Question: '''
<p style="text-align:center;display:inline-block">yes </p>
<img width="50px" height="50px" src="">
'''

How can I make the "yes" upper a bit, which align to the center position that image block?
What is a good practise way?
'''
------
| |
yes | |
|____|
'''
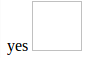
Answer: Use 'vertical-align:middle;'. This will align the text and image the way you want.
<URL>
'''
<p style="text-align:center;display:inline-block;">yes </p>
<img width="50px" height="50px" src="" style=" vertical-align:middle;">
'''
Hope this helps.